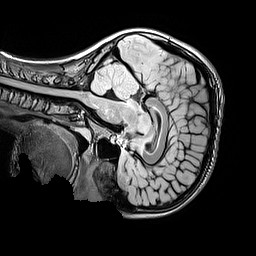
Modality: FLAIR
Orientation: sagittal
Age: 10
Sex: male
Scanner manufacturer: siemens
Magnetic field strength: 3 T
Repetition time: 5 s
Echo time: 0.388 s